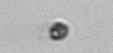
Label: nanoplankton_mix